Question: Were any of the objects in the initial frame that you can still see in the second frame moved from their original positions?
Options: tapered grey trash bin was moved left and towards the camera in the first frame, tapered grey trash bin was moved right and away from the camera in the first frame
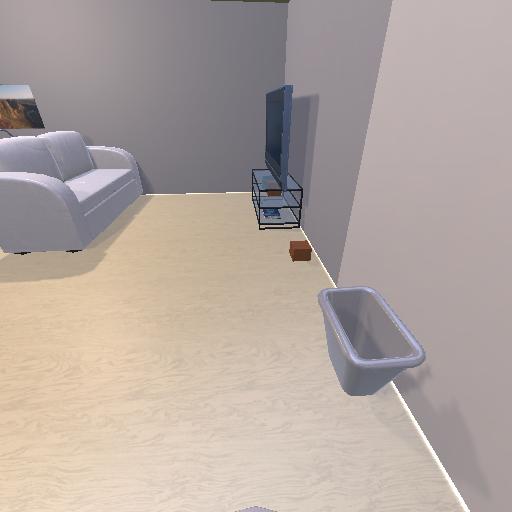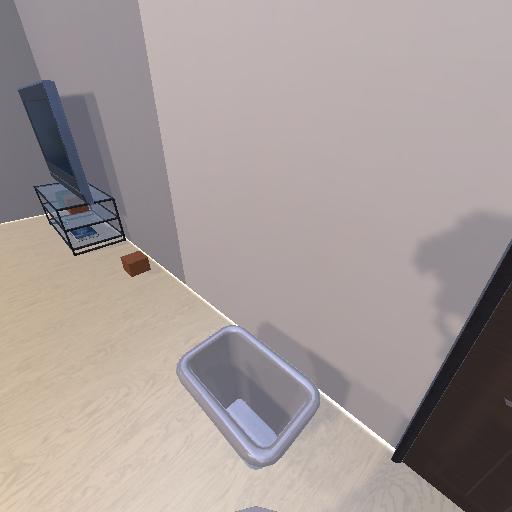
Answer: tapered grey trash bin was moved left and towards the camera in the first frame